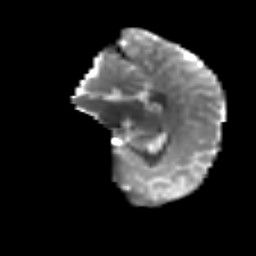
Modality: T2w
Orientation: sagittal
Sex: female
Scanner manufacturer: siemens
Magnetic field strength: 3 T
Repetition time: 5 s
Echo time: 0.071 s